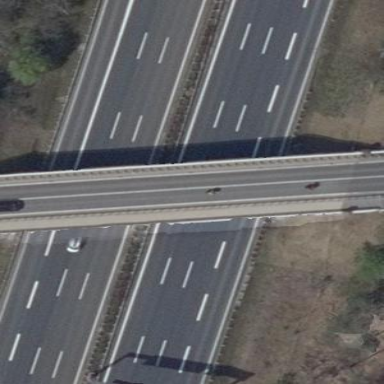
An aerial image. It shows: Bridge with beam structure.